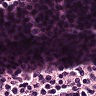
Metastatic tissue present: no